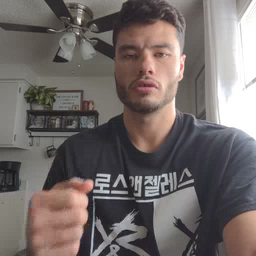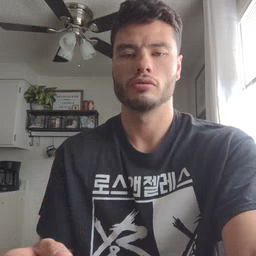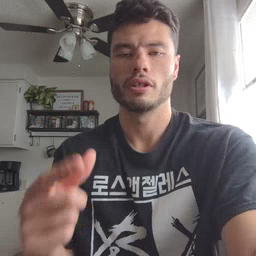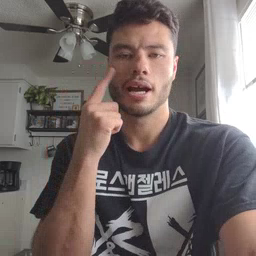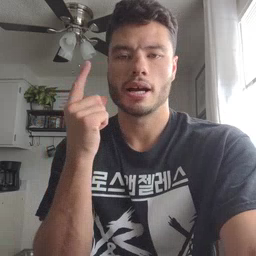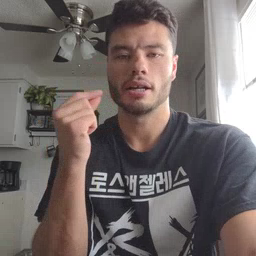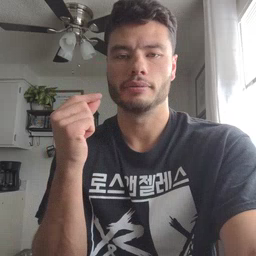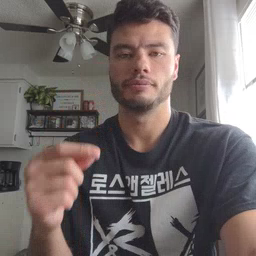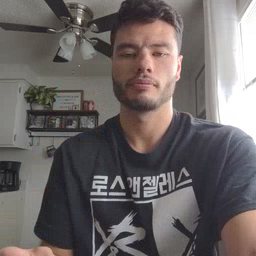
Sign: cat